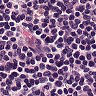
Metastatic tissue present: no